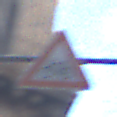
Verkehrszeichen: RadverkehrRechts
Umgebung: Outdoor, Urban
Tageszeit: SunriseSunset
Wetter: PartlyCloudy
Licht: Natural
Jahreszeit: NotSpecified
Kontrast: LowContrast